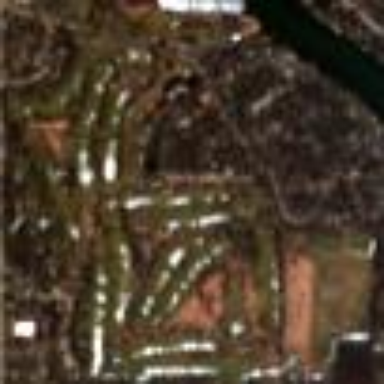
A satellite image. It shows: Golf course surrounded by greenery.